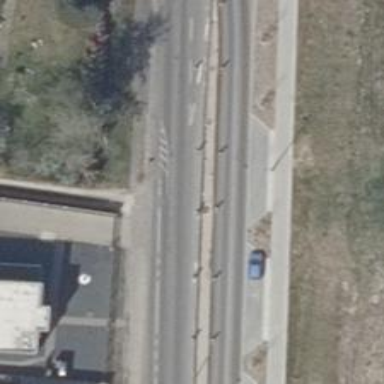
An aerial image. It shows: Tertiary road with asphalt surface. There are separate sidewalks on both sides and lanes exclusive for cycling marked on both sides of the road.